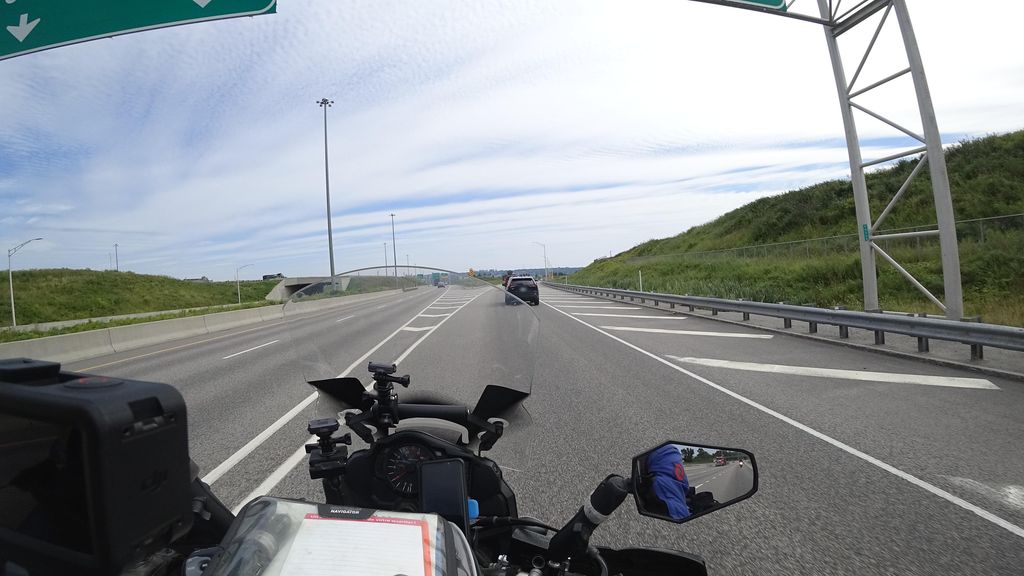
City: quebec_city